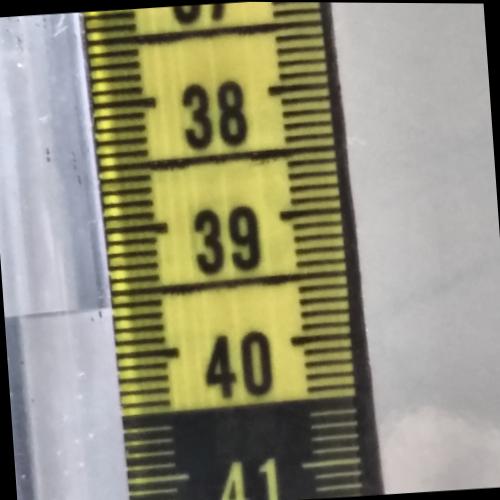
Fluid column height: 39.6 cm